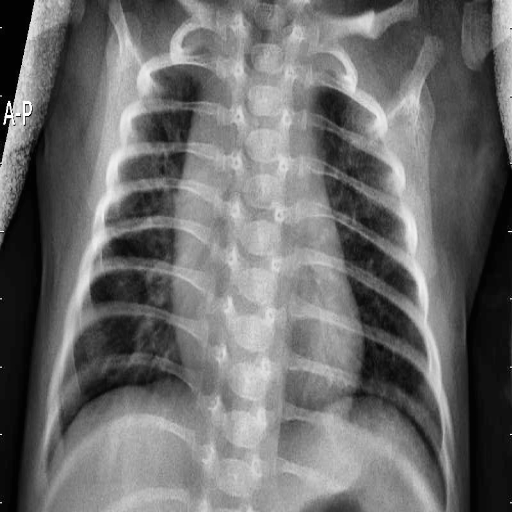
Finding: PNEUMONIA